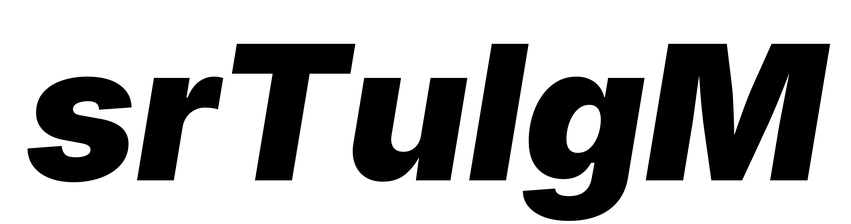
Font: Inter-Italic_Black_Italic